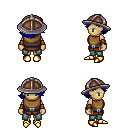
a pixel art fantasy rpg character, female body template, human, tanned skin, leather chest armor, teal pants, blue swoop hairstyle, chain helm, leather bracers, gold boots, four views (front, back, left, right), 2x2 character sprite sheet, small pixel art, hard edges, no anti-aliasing